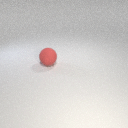
large red rubber sphere